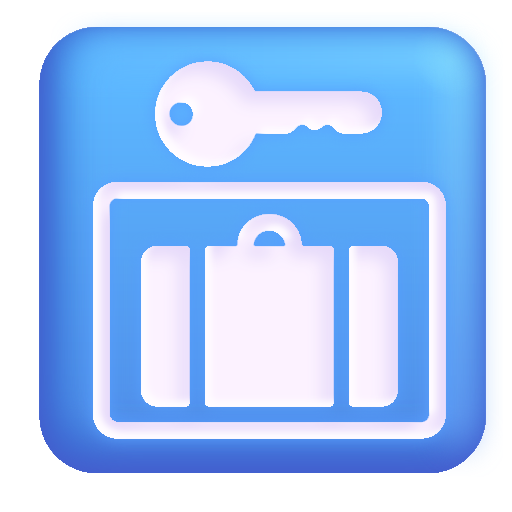
left luggage color